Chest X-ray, PA view. Patient: 27 years old, sex M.
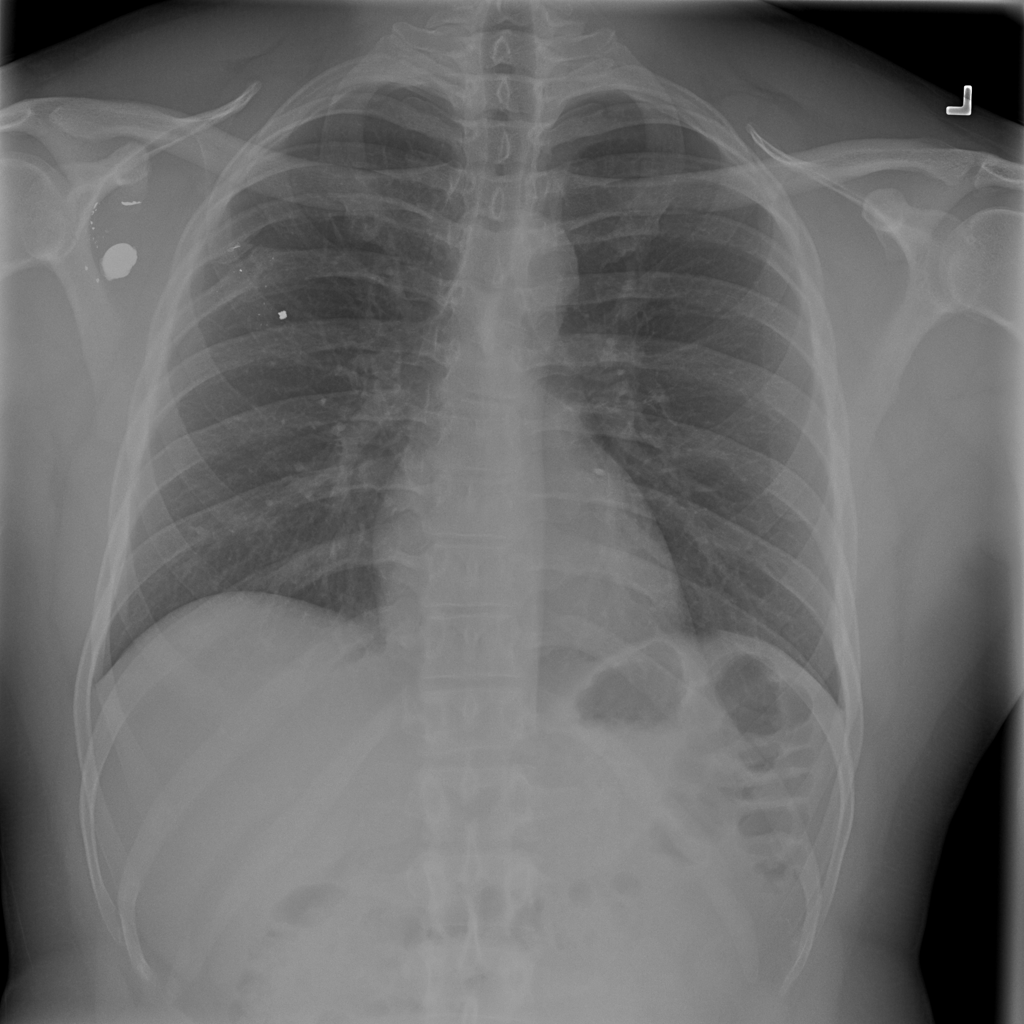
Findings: No Finding